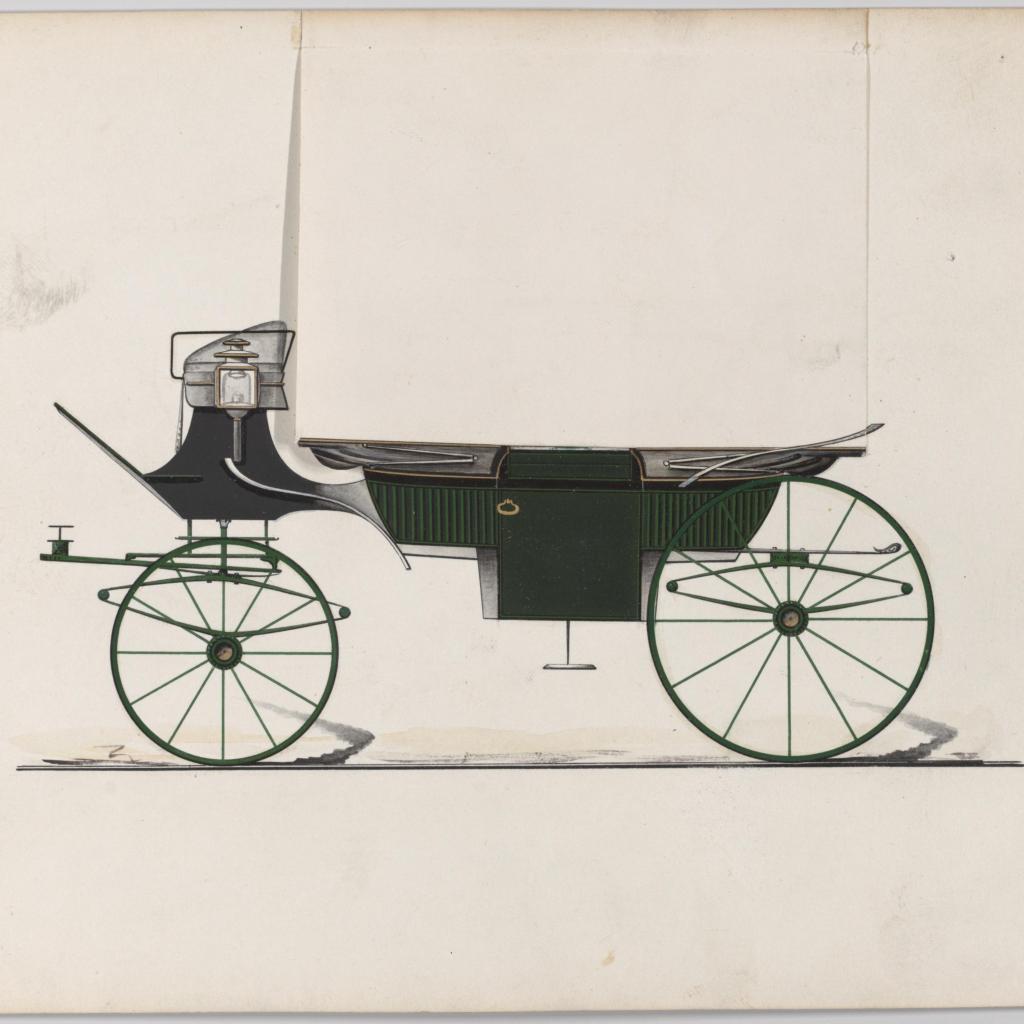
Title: Design for Landau, No. 3059
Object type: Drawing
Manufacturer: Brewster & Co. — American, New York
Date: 1874
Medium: Watercolor and ink
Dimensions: sheet: 7 x 9 7/8 in. (17.8 x 25.1 cm)
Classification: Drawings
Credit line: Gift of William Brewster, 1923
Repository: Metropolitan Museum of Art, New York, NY